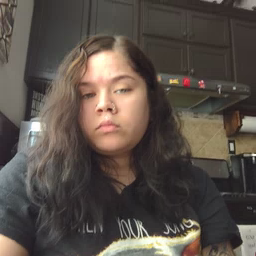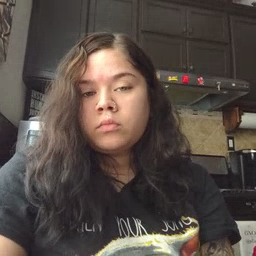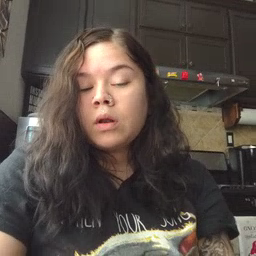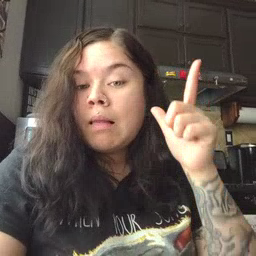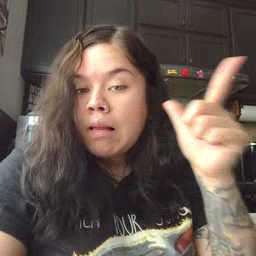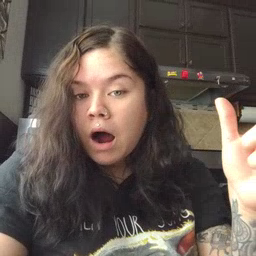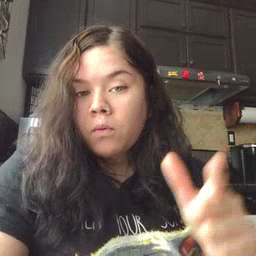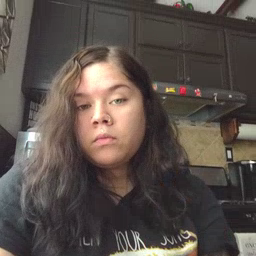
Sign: loud